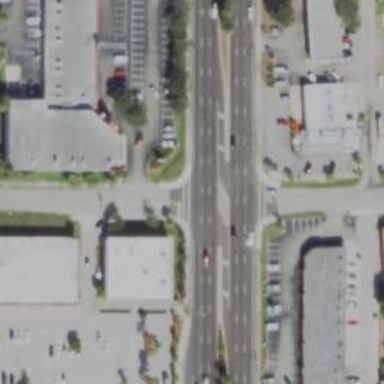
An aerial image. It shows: Asphalt road with primary link designation.